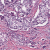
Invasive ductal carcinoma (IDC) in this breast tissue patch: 1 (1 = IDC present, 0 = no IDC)